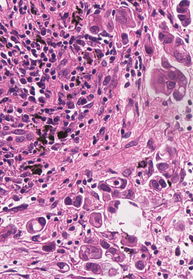
Tumor epithelial tissue: yes
Tumor-associated stroma tissue: yes
Normal tissue: no